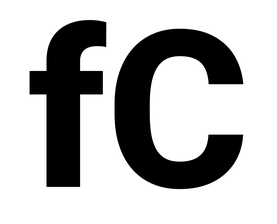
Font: Roboto_ExtraBold